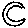
Label: moon